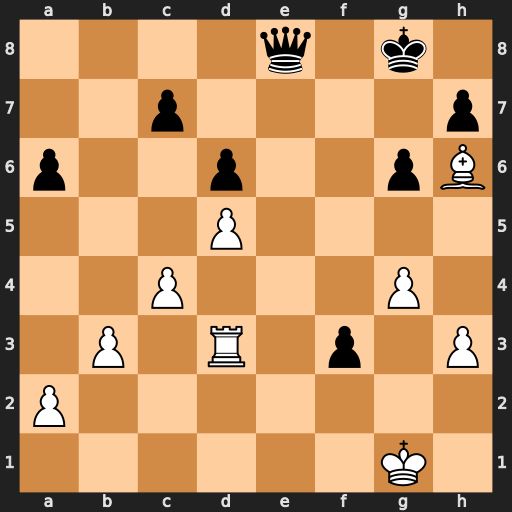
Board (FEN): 4q1k1/2p4p/p2p2pB/3P4/2P3P1/1P1R1p1P/P7/6K1
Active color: w
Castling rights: -
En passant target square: -
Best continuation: Re3 Qd8 Rxf3